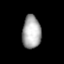
Tissue: lung
Cell type: Others
Senescence score: 0.1644
Nuclear area (px): 605
Mean DAPI intensity: 170.359